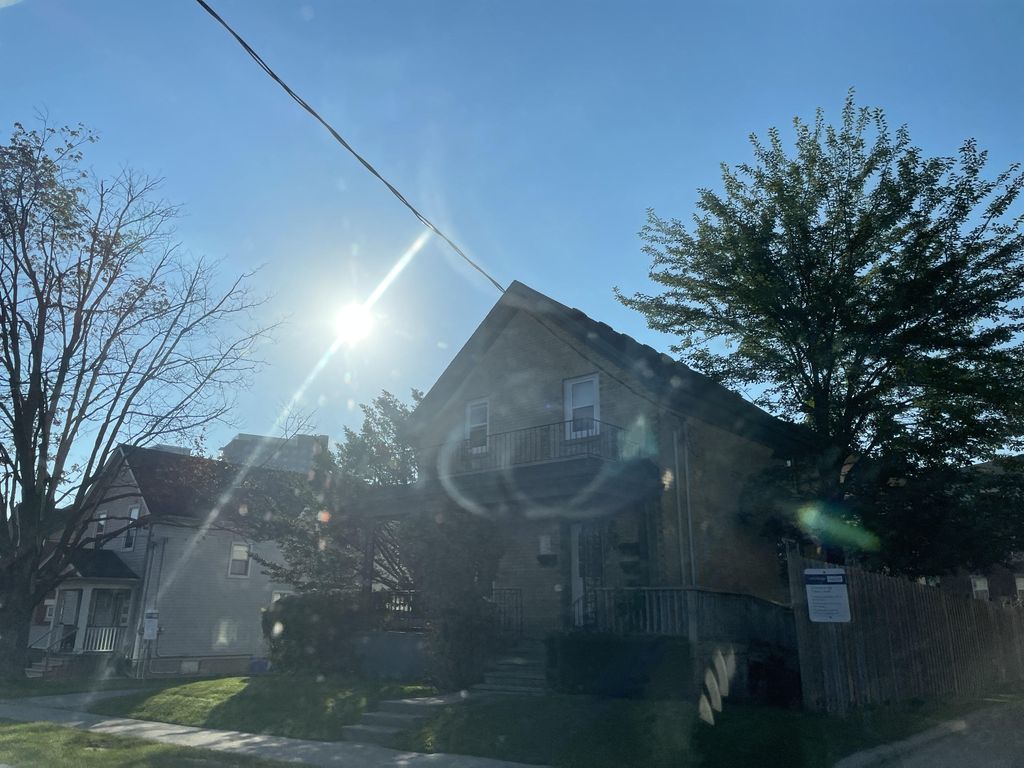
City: kitchener-waterloo